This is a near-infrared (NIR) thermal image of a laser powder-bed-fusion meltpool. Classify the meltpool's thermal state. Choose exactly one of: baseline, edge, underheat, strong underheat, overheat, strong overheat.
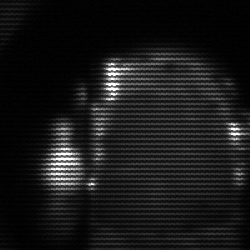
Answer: baseline